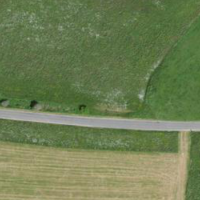
EUNIS habitat code: 52
Species observed at this site:
Sturnus vulgaris